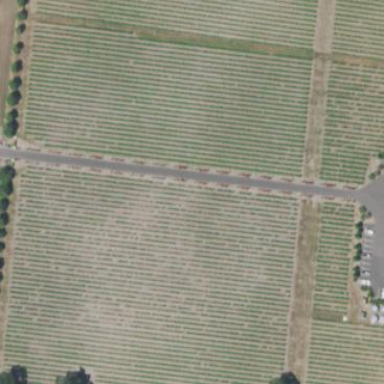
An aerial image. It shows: Vineyard with grape crops.